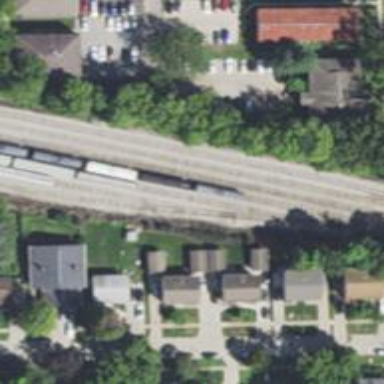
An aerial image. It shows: Railway siding for service.